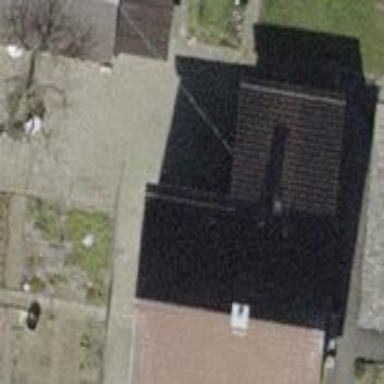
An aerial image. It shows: Apartments building with tiled roof.